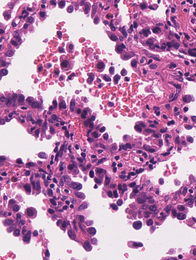
Tumor epithelial tissue: yes
Tumor-associated stroma tissue: yes
Normal tissue: no